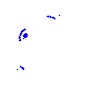
Particle: proton